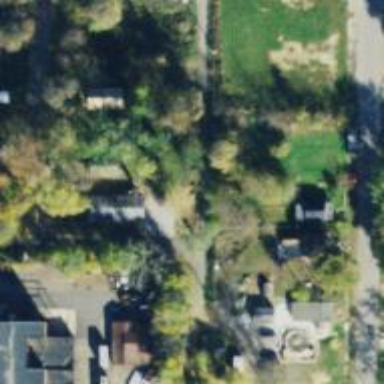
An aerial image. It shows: Alley classified as service road.